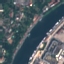
Land use / land cover class: River